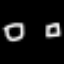
Label: square